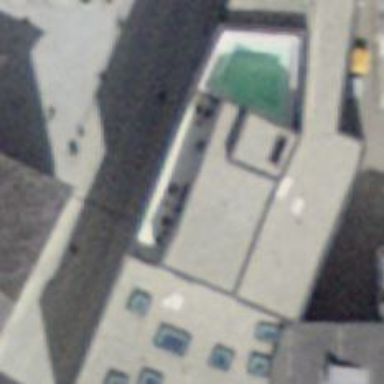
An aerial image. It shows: Public bath.